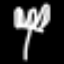
Label: fork